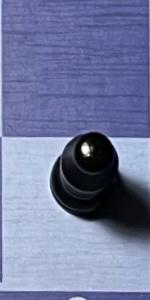
Label: Bishop_Black